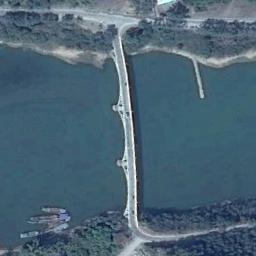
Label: bridge